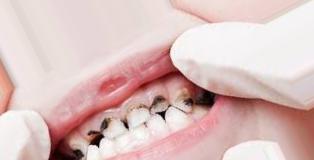
Condition: Caries